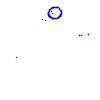
Particle: proton